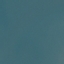
Land use / land cover: SeaLake